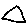
Label: triangle